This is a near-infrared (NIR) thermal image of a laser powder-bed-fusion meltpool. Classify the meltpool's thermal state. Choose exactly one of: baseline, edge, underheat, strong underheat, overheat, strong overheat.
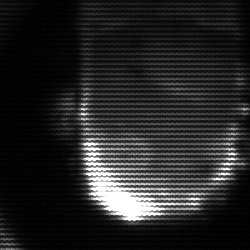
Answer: baseline